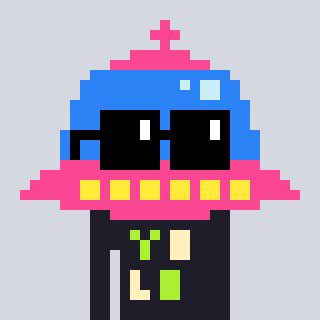
a pixel art character with square black sunglasses, a ufo-shaped head and a grayscale-colored body on a cool background